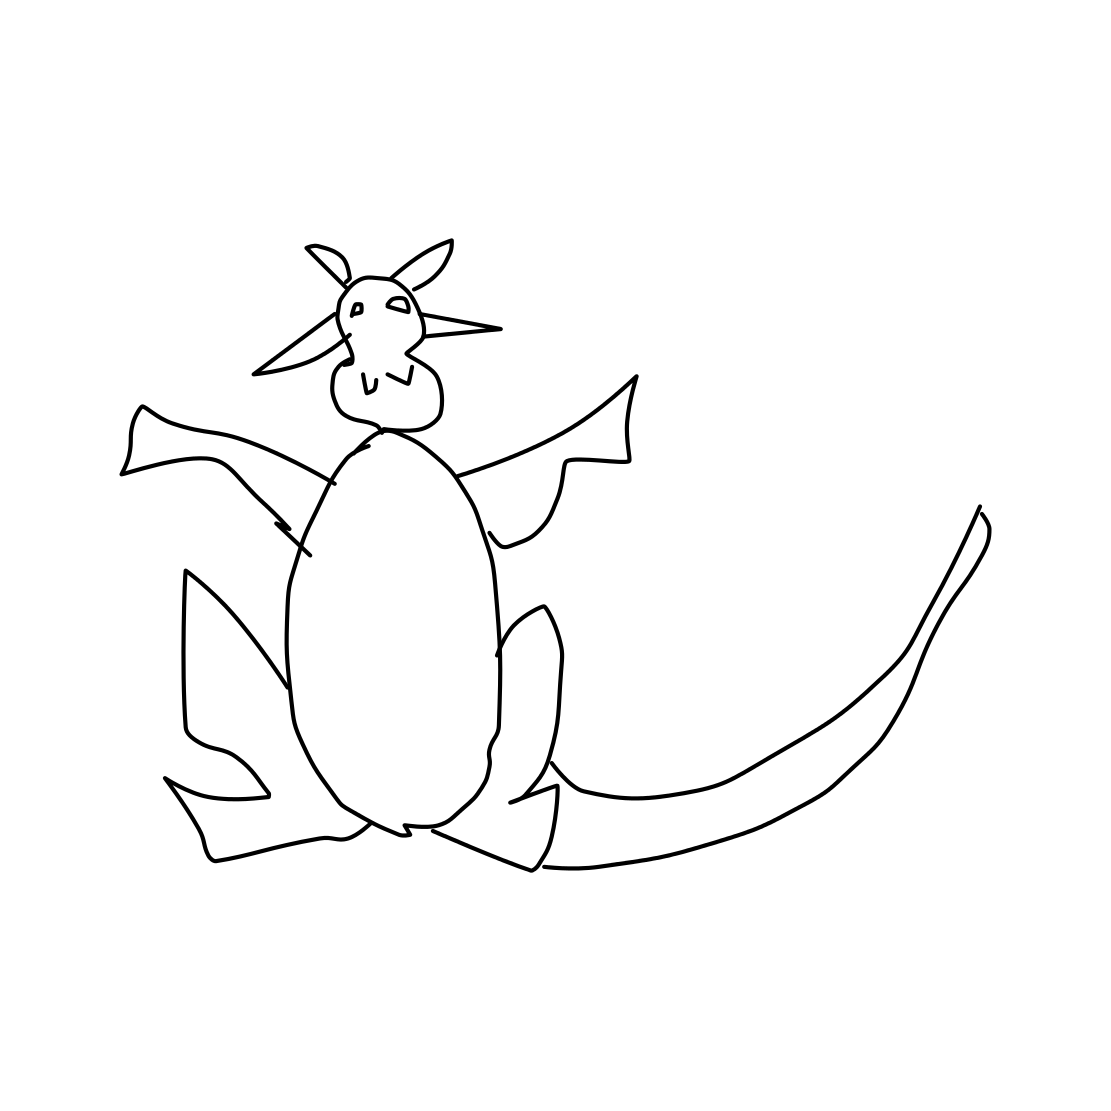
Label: dragon